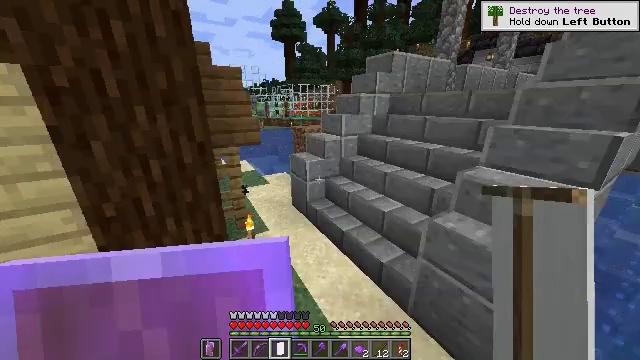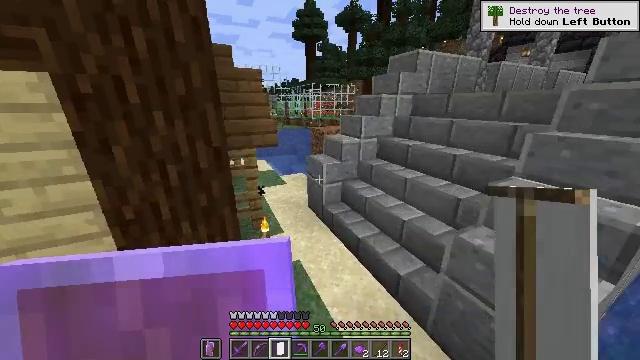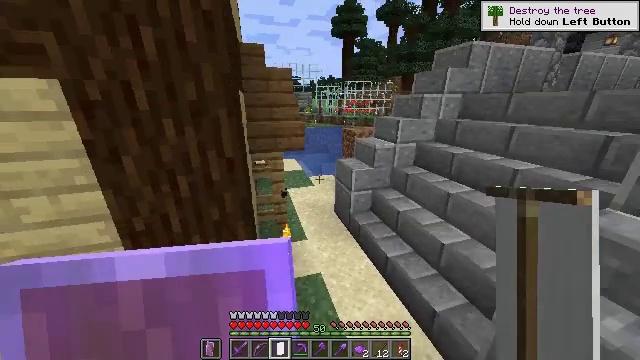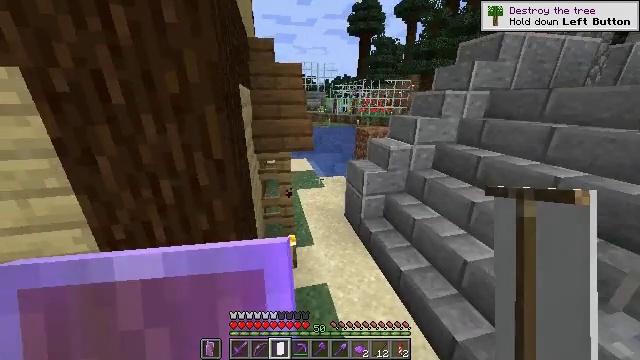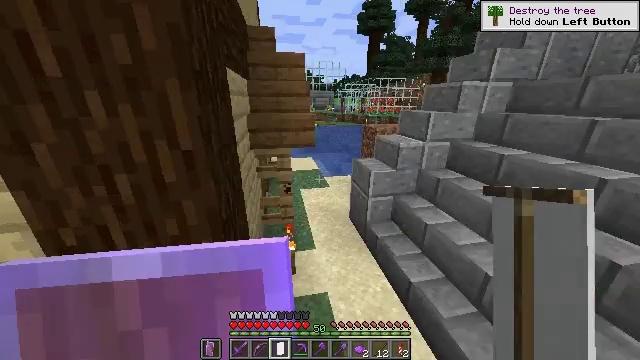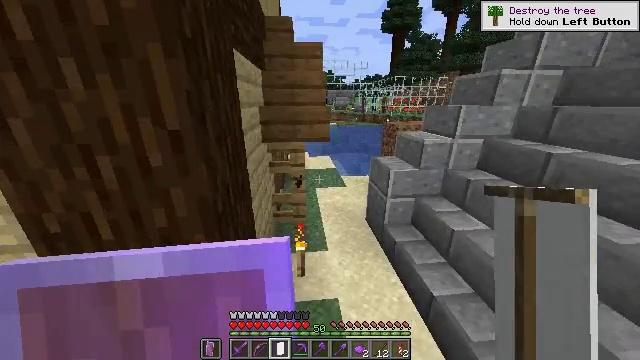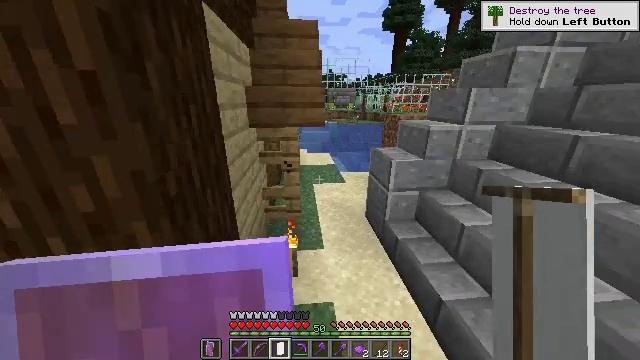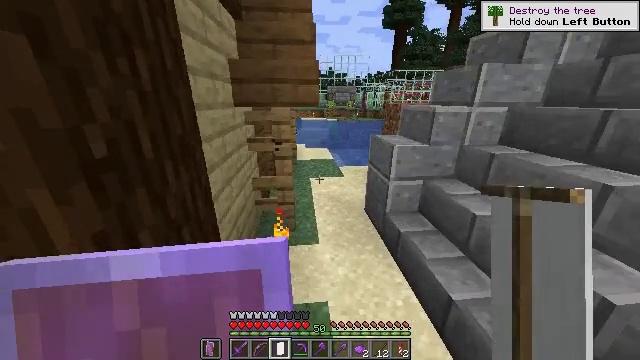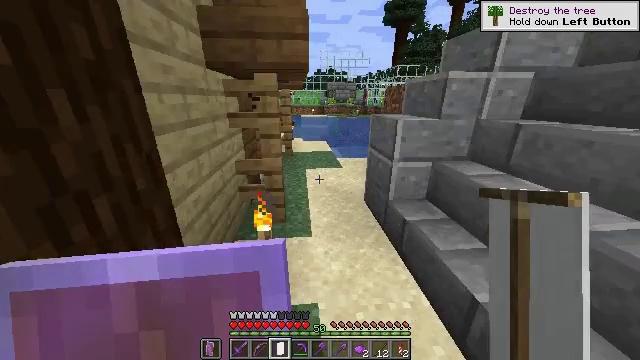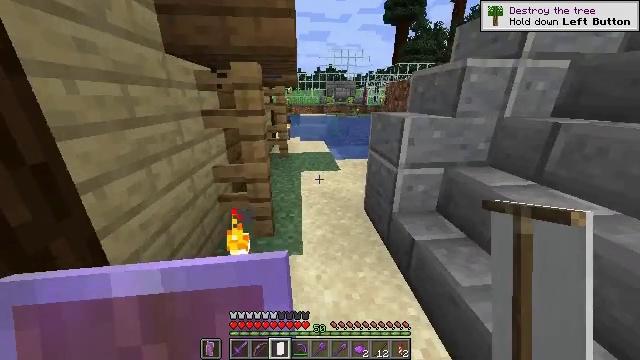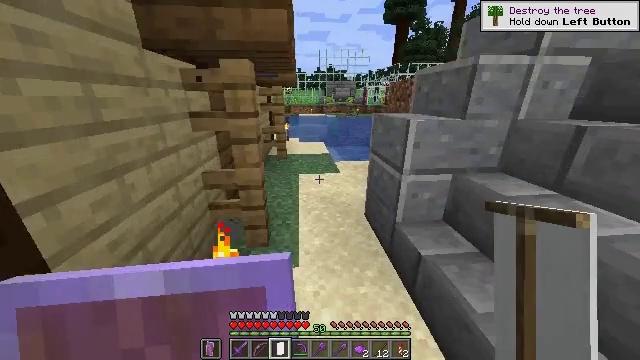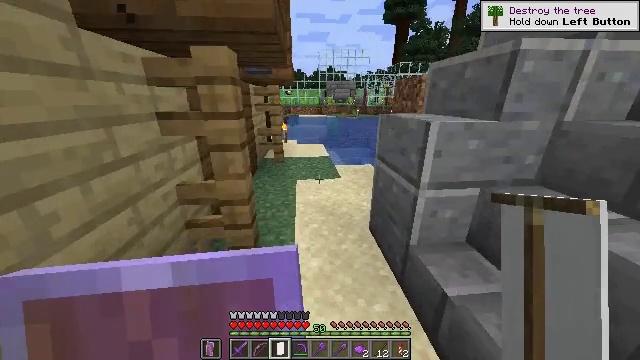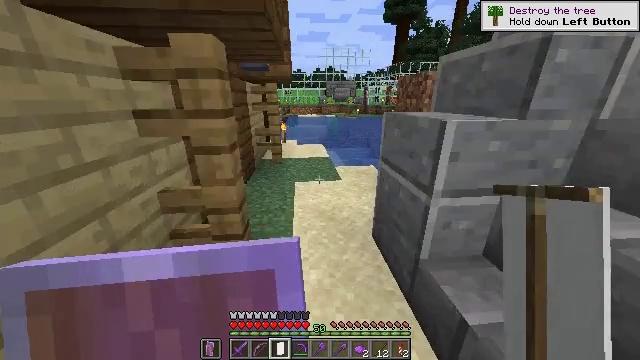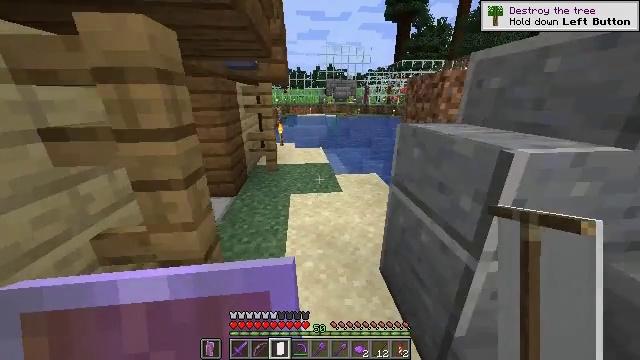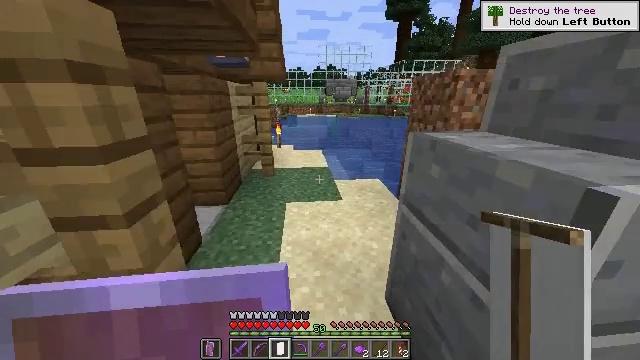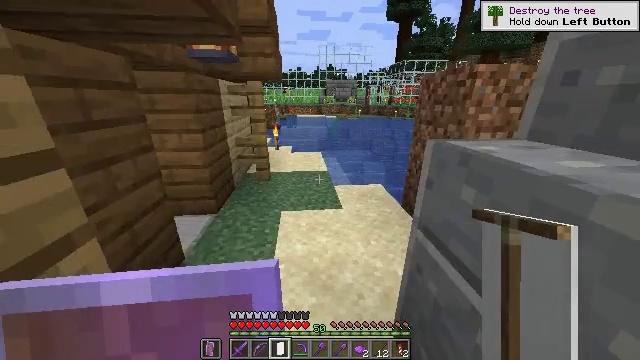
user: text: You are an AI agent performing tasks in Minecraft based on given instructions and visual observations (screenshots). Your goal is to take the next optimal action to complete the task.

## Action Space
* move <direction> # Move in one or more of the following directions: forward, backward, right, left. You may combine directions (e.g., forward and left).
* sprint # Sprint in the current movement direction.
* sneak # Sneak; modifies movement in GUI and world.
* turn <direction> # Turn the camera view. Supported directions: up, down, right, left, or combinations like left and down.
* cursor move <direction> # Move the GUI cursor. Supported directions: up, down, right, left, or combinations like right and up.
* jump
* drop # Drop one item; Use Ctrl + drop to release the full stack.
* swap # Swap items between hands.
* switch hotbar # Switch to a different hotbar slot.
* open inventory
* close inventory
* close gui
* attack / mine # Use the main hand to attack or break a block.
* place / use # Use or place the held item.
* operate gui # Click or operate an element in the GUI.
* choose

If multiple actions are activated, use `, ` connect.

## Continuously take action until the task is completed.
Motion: motion action
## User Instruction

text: Drop a white banner.
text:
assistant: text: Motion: move forward, sprint, turn left
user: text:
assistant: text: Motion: move forward, sprint, turn left
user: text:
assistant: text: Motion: move forward, sprint, turn left
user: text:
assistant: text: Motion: move forward, sprint, turn left
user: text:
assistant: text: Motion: move forward, sprint, turn left
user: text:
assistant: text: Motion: move forward, sprint
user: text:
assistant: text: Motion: move forward, sprint
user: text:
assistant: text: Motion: move forward, sprint
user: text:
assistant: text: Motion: move forward, sprint
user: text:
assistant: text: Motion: move forward, sprint
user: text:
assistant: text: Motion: move forward, sprint
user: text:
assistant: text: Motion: move forward, sprint
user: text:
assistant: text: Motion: move forward, sprint
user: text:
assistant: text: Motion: move forward, sprint
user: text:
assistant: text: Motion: move forward, sprint
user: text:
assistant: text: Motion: move forward, sprint
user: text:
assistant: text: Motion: move forward, sprint
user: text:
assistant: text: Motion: move forward, sprint
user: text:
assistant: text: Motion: move forward, sprint
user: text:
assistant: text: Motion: move forward, sprint
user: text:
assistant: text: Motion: move forward, sprint, turn left
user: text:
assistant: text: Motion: move forward, sprint, turn left
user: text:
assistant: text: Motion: move forward, sprint, turn left
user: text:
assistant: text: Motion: move forward, sprint
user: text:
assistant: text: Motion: move forward, sprint, turn left
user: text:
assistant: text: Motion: move forward, sprint
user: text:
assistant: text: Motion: move forward, sprint
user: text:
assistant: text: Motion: move forward, sprint
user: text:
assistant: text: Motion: move forward, sprint
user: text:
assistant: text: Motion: move forward, sprint